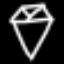
Label: diamond